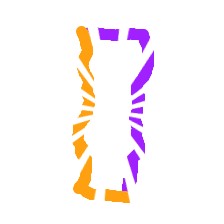
Shape: rectangle